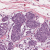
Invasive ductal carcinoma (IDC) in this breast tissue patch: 1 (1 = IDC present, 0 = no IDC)